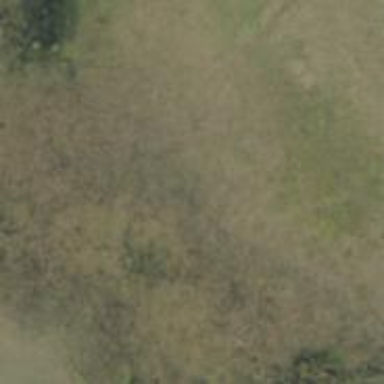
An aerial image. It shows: Marshy wetland area.